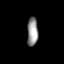
Tissue: prostate
Cell type: T cells
Senescence score: 0.6897
Nuclear area (px): 295
Mean DAPI intensity: 151.129